Field crop: maize
Growth stage: 2
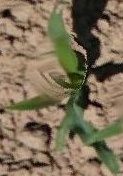
Species: maize